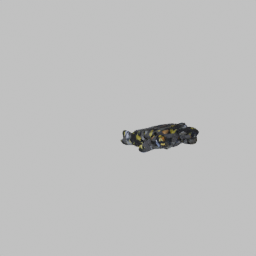
Label: people